Question: ## - Introduction
Hello, i have an individual project for my course where i have to put all events of a festival on a single page. It is a javascript course, so most tasks should be handled with javascript.
The problem is, to provide a good website, that i am using a loading gif file with a message that the user has to wait until the data from AJAX got taken and handled.
This is my HTML snippet
'''
<!-- showing loading screen -->
<div id="startup">
<h3>Please wait until the data is done with loading</h3>
<img src="images/ajax_load.gif" alt="loading icon" id="load_icon" />
</div>
<!-- actual content (will be displayed after loading phase) -->
<div id="siteContent">
<div id="top">
<label><input type="checkbox" name="cbDisabilities" id="cbDisabilities">Accessible for disabilities</label>
<label><input type="checkbox" name="cbFree" id="cbFree">for free</label>
<select id="selectCat">
<option selected="selected">&nbsp;</option>
</select>
</div>
<div id="mapBox"></div>
<div id="dateBox" class="layout"></div>
<div id="eventBox" class="layout borders"></div>
</div>
<footer>
<p>Gentse Feesten Infos &ndash; &copy; name here TODO</p>
</footer>
'''
With the above, i have also the next CSS for both divs,
'''
div#siteContent {
display: none;
}
/* style google map box */
div#mapBox {
display: block;
height : 500px;
width : 500px;
margin-top : 5px;
}
'''
As you can see, the actual content is hidden so that the load image with the h3 text is only visible. Now, when the AJAX call is done, i have to add the markers of the event locations to the map. In meanwhile i also handle the obtained JSON data.
Here is also an image how the data is being handled (initalize map = read GPS location + place current location marker + load map);

I have to initialize the map BEFORE the AJAX call is done because i have to add multiple markers to the map when i'm handling the data. Without the map, there will be an error when adding google map markers.
Here is a javascript snippet at the load. There are two methods, that calls AJAX and to initialize the google map.
'''
window.addEventListener('load', function() {
// get json data - going to call AJAX
loadData();
// getting current location by geocoder
var getGeoLocation = new google.maps.Geocoder();
var currentPosition;
if(navigator.geolocation) {
navigator.geolocation.getCurrentPosition(function(position) {
currentPosition = new google.maps.LatLng(position.coords.latitude, position.coords.longitude);
placeMap(currentPosition);
}, function() {
handleError(100);
});
}
else {
handleError(200);
}
// other tasks omitted
});
'''
This is how the map is being initialized and rendered (currentMap is a global variable to hold the reference to the google map object),
'''
var placeMap = function(location) {
var mapOptions = {
zoom : 18,
center : location,
disableDefaultUI : true, // remove UI
scaleControl : true,
zoomControl : true,
panControl : true,
mapTypeId : google.maps.MapTypeId.ROADMAP
};
currentMap = new google.maps.Map($("mapBox"), mapOptions);
// current position
var mapMarker = new google.maps.Marker({
position : location,
map : currentMap,
zIndex : 255
});
google.maps.event.addListenerOnce(currentMap, 'idle', setActive);
}
'''
## - My problem
But my problem is, that the map window doesn't render well if i use the display:none at the load. When i toggle it to inline (default browser display style), there is a gray area in the box and the map is rendering partially.
## - Already tried solutions
I have already tried the solutions found on this site ;
1. here - result : i'm getting same display result as this questioner, that gray area. But it didn't solved my problem.
2. here - result : no rendering (box got collapsed).
3. here - result : same as (2).
## - Best solution so far BUT
So far, i have the best result with the next command
'''
// display content
$("startup").style.display = "none";
$("siteContent").style.display = "inline";
google.maps.event.trigger(currentMap, 'resize');
'''
.
This renders the map correctly after displaying visible. BUT here, the map is - sadly enough - not centered on the GPS position. The GPS marker is at the left upper corner.
If i am displaying the site on the div#siteContent, then everything works as intended (The google map displays correctly with the GPS position centered on the map).
Does someone know how to solve this small rendering problem ? Preferably without use of jQuery.
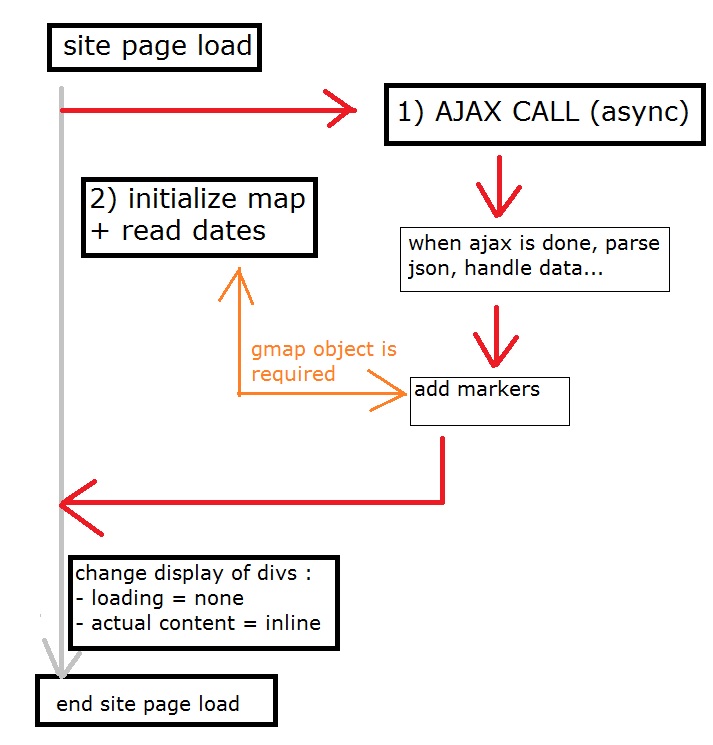
Answer: '''
// display content
$("startup").style.display = "none";
$("siteContent").style.display = "inline";
google.maps.event.trigger(currentMap, 'resize');
'''
> (startup = div with the loading gif image and siteContent = actual content).
It seems your only problem now is?:
> BUT here, the map is - sadly enough - not centered on the GPS position. The GPS marker is at the left upper corner.
so then you should:
'''
google.maps.event.trigger(currentMap, 'resize');
currentMap.setCenter(location);
'''
<URL>
Most likely, you are setting the point center before the map has resized. When it resizes it simply fills the space to the right and down, the center does not change as the map resizes.